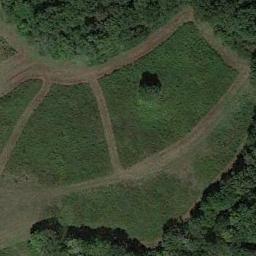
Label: meadow